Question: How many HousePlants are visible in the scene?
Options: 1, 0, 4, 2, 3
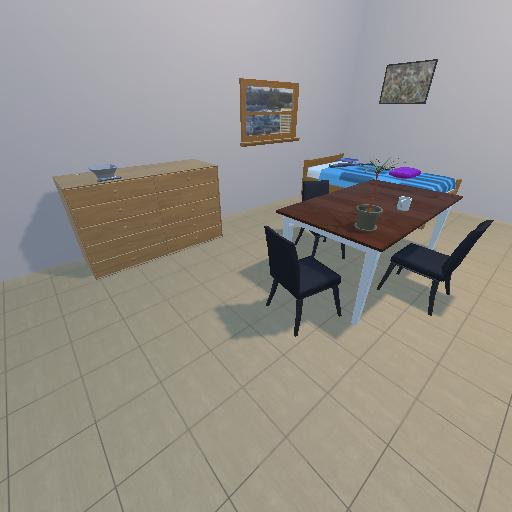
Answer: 1